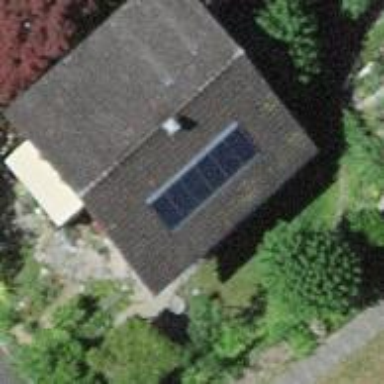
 consisting of solar photovoltaic panels."